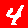
Digit: 4